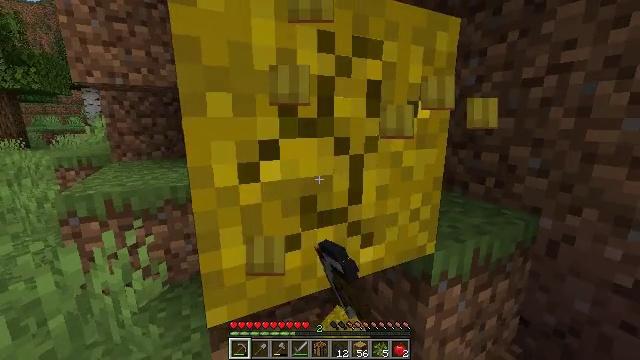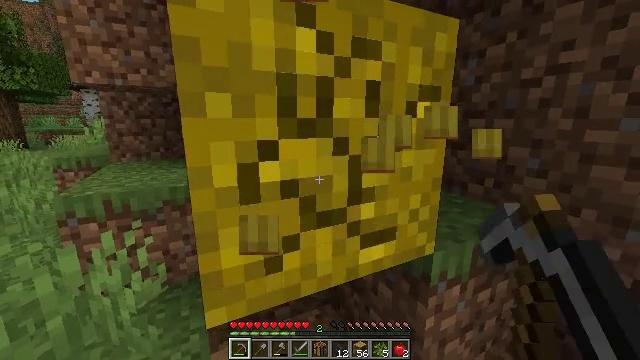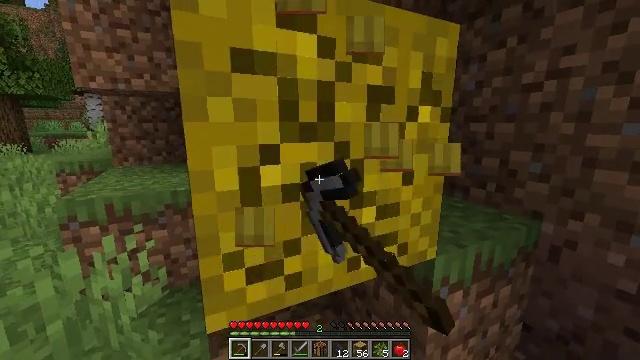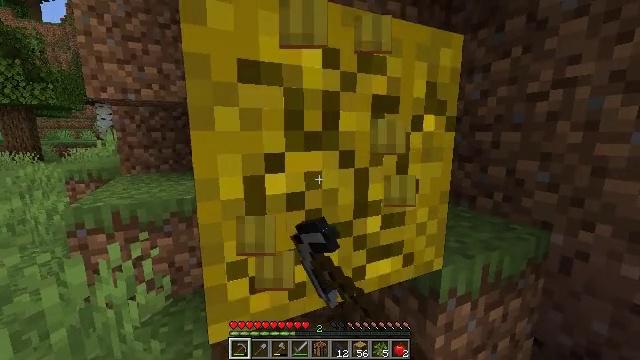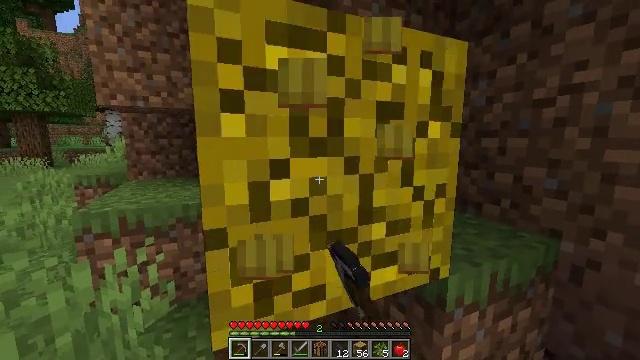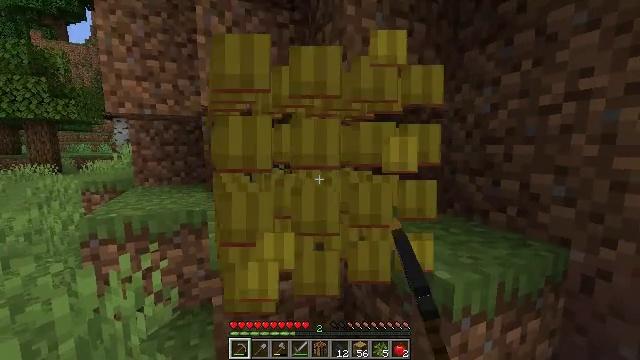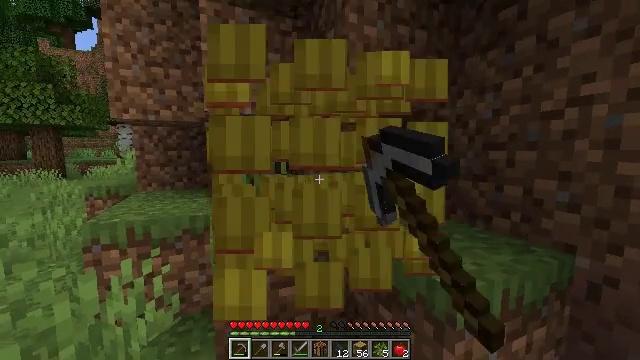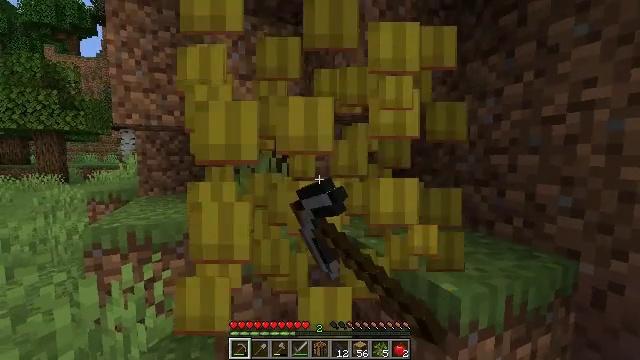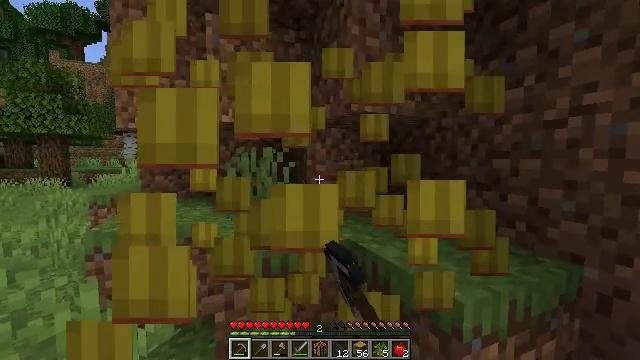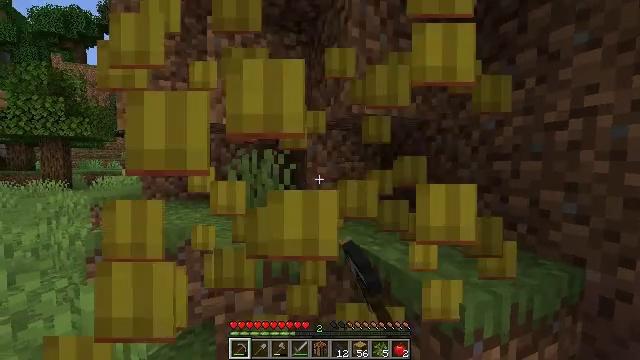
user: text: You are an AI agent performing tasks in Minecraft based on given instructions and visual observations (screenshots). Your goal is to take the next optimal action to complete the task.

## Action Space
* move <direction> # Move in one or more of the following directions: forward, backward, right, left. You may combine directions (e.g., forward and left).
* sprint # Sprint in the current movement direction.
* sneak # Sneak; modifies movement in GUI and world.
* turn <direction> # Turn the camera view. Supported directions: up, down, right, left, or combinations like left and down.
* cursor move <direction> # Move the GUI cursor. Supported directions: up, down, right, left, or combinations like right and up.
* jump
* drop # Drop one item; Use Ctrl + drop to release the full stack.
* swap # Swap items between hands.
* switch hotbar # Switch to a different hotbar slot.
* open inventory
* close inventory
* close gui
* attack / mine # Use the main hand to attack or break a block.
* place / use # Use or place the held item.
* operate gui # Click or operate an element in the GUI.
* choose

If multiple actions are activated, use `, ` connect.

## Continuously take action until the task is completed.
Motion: motion action
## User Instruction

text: Attack the hay block to get hay.
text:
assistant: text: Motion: attack / mine
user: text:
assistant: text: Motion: attack / mine
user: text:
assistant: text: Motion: turn left and up, attack / mine
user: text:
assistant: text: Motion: turn left and up, attack / mine
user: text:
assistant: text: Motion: turn up, attack / mine
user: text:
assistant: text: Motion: turn up, attack / mine
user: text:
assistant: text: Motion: turn up, attack / mine
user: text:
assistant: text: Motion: attack / mine
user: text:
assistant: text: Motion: attack / mine
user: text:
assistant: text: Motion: attack / mine